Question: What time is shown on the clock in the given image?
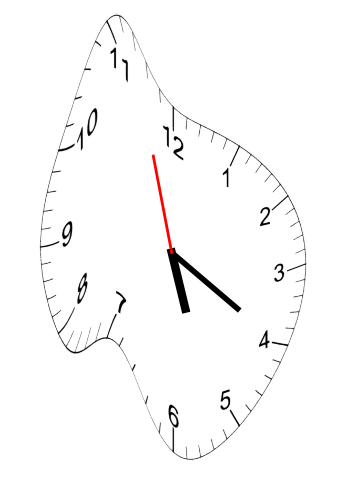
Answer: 05:19:57